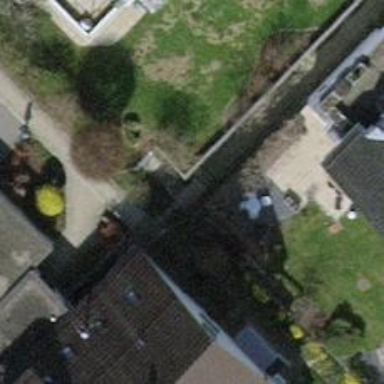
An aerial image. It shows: Hedge acting as barrier.